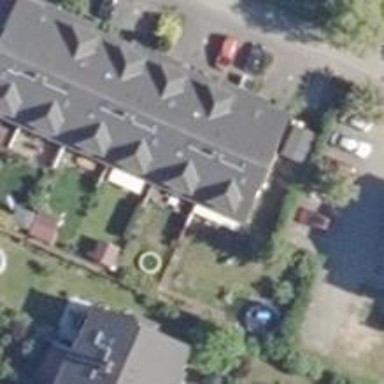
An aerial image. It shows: Terrace building.